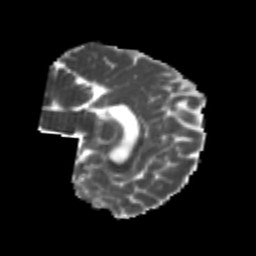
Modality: MD
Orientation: sagittal
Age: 25
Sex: female
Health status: healthy
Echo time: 0.074 s